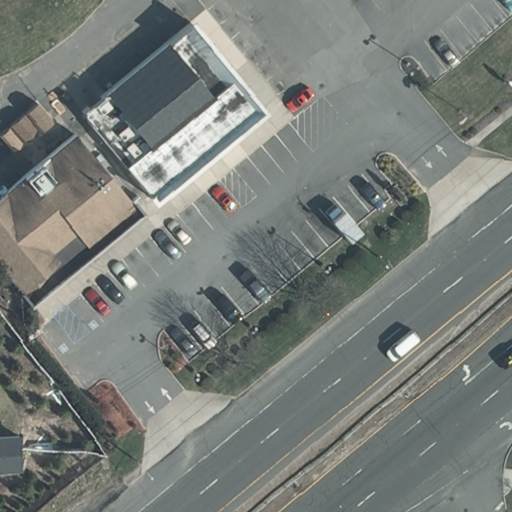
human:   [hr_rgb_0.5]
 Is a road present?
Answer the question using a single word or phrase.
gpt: yes

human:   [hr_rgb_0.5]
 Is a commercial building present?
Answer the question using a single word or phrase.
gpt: yes

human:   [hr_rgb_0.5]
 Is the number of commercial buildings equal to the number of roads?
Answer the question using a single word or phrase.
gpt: no

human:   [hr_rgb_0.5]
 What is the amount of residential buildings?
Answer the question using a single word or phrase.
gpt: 0

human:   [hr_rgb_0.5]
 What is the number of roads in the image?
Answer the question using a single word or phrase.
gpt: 7

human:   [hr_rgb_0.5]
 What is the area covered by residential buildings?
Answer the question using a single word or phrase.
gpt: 0m2

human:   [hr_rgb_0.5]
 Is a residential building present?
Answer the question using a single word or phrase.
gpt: no

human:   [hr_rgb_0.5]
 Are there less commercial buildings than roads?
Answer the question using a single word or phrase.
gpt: yes

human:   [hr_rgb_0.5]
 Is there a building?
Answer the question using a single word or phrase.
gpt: yes

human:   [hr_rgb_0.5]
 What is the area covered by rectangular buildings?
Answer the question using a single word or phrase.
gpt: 0m2

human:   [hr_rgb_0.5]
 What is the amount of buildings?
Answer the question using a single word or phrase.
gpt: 1

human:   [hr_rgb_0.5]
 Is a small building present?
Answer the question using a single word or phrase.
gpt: no

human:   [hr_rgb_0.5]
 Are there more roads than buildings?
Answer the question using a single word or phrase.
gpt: yes

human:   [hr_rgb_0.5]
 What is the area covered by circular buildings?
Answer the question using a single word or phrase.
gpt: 0m2

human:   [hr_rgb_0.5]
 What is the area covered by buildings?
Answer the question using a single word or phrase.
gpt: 1312m2

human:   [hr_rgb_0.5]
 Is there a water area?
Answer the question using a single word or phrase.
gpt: no

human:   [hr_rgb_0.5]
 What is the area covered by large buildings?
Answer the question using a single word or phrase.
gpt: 1312m2

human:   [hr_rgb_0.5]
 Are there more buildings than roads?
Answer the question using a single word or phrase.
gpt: no

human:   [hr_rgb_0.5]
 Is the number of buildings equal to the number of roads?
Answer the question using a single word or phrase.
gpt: no

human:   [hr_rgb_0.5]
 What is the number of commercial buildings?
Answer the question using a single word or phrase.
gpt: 1

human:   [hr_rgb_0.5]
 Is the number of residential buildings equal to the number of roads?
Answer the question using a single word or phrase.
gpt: no

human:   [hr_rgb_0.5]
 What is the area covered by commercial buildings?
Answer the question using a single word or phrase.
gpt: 1312m2

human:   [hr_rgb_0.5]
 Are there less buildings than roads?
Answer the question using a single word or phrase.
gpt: yes

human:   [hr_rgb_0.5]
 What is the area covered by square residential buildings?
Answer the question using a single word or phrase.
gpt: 0m2

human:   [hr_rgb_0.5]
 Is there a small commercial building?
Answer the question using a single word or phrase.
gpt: no

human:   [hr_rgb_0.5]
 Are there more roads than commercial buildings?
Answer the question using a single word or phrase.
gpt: yes

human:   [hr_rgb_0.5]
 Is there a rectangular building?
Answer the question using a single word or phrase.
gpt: no

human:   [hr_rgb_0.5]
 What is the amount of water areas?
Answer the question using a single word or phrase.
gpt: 0

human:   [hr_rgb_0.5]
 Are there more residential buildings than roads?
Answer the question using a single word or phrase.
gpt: no

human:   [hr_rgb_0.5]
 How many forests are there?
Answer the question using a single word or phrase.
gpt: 0

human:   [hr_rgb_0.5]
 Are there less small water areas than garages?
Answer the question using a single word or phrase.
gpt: no

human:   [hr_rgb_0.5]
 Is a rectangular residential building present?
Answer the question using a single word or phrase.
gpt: no

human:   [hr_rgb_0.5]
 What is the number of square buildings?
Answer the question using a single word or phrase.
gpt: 0

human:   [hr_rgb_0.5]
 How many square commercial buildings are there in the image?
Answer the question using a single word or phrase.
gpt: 0

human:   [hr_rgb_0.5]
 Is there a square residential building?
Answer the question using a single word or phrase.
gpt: no

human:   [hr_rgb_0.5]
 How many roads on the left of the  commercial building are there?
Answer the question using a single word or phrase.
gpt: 0

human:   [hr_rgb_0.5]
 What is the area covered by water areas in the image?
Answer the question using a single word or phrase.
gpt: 0m2

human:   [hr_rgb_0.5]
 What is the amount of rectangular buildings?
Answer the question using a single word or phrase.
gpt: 0

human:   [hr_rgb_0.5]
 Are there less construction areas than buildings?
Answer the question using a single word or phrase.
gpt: yes

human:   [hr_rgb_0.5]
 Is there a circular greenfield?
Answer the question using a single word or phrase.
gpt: no

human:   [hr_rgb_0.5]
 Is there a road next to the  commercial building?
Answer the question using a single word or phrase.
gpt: yes

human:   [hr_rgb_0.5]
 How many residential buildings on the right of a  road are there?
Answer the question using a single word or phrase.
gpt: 0

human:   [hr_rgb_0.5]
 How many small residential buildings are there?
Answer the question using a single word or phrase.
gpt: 0

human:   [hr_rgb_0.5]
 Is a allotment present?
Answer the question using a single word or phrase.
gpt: no

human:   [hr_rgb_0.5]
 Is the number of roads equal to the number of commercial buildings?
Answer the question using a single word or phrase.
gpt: no

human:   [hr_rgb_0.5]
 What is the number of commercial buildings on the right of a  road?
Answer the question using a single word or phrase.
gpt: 0

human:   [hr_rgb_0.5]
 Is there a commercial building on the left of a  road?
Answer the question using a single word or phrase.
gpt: yes

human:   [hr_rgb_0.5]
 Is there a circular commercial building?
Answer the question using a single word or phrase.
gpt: no

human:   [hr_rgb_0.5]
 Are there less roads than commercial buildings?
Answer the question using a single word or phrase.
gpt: no

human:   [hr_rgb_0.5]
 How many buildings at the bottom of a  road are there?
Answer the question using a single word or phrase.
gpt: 0

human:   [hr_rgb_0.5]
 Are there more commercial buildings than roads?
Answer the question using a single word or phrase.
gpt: no

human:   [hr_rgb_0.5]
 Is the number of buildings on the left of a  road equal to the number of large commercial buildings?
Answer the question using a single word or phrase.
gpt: yes

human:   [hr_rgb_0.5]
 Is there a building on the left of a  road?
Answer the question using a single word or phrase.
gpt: yes

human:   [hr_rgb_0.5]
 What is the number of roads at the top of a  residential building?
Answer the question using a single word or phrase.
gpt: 0

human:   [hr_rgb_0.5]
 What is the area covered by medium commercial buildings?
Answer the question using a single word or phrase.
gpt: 0m2

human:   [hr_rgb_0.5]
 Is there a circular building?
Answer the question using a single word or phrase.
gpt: no

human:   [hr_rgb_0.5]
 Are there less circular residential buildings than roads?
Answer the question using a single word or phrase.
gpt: yes

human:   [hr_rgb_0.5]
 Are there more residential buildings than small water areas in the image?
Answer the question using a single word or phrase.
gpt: no

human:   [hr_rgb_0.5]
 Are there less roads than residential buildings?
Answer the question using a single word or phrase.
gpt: no

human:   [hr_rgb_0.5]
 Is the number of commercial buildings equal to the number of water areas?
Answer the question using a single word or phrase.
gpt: no

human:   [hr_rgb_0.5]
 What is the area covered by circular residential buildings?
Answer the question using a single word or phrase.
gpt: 0m2

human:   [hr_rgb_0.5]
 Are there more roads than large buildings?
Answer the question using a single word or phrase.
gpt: yes

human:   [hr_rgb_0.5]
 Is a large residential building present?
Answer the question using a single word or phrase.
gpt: no

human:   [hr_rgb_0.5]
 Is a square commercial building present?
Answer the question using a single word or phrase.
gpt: no